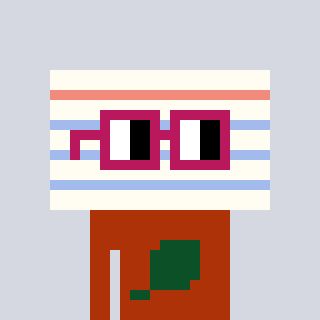
a pixel art character with square dark red glasses, a empty notebook page-shaped head and a hotbrown-colored body on a cool background